Question: to display total in donut hole of my pie chart ?
is my example code
'''
Ext.onReady(function() {
var store = Ext.create('Ext.data.JsonStore', {
fields: ['name', 'data'],
data: [{
'name': 'metric one',
'data': 10
}, {
'name': 'metric two',
'data': 7
}, {
'name': 'metric three',
'data': 5
}, {
'name': 'metric four',
'data': 2
}, {
'name': 'metric five',
'data': 27
}]
});
Ext.create('Ext.chart.Chart', {
renderTo: Ext.getBody(),
width: 500,
height: 350,
animate: true,
store: store,
theme: 'Base:gradients',
series: [{
type: 'pie',
angleField: 'data',
showInLegend: true,
donut: 40,
tips: {
trackMouse: true,
width: 140,
height: 28,
renderer: function(storeItem, item) {
// calculate and display percentage on hover
var total = 0;
store.each(function(rec) {
total += rec.get('data');
});
this.setTitle(storeItem.get('name') + ': ' + Math.round(storeItem.get('data') / total * 100) + '%');
}
}
}]
});
});
'''
is my output

to display the total in donut hole
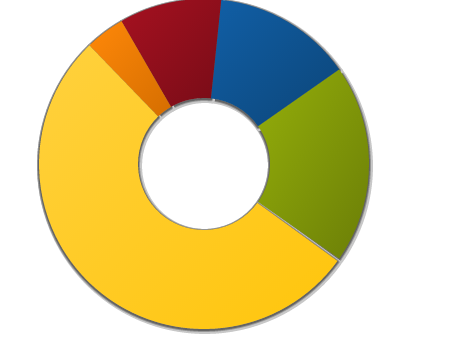
Answer: Add a text sprite to your chart using the items config:
'''
Ext.create('Ext.chart.Chart', {
renderTo: Ext.getBody(),
width: 500,
height: 350,
animate: true,
store: store,
theme: 'Base:gradients',
series: [{
type: 'pie',
angleField: 'data',
showInLegend: true,
donut:40,
tips: {
trackMouse: true,
width: 140,
height: 28,
renderer: function(storeItem, item) {
// calculate and display percentage on hover
var total = 0;
store.each(function(rec) {
total += rec.get('data');
});
this.setTitle(storeItem.get('name') + ': ' + Math.round(storeItem.get('data') / total * 100) + '%');
}
}
}],
items : [{
type: "text",
text: store.sum('data'),
fill: "green",
font: "36px monospace",
x: 227,
y: 170
}]
});
'''